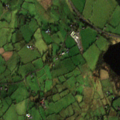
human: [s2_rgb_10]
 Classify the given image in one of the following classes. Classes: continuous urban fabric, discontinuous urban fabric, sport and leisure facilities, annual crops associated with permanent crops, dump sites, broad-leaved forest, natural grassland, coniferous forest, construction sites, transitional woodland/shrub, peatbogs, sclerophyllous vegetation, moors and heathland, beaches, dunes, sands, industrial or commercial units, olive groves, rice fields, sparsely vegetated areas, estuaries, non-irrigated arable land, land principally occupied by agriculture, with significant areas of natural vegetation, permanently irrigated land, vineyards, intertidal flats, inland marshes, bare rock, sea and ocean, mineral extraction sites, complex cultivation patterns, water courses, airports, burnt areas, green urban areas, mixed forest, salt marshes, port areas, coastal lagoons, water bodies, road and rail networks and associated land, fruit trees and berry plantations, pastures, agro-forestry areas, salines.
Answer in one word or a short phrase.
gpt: pastures, land principally occupied by agriculture, with significant areas of natural vegetation, broad-leaved forest